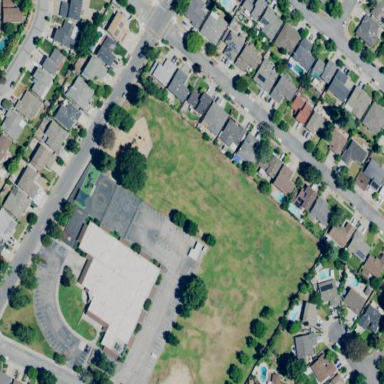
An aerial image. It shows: School.